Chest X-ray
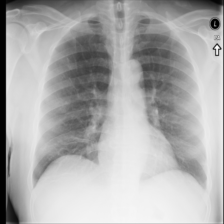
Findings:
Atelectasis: positive
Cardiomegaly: negative
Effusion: negative
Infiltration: negative
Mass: negative
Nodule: negative
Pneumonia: negative
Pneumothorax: negative
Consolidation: negative
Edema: negative
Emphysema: negative
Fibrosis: negative
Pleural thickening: negative
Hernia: negative